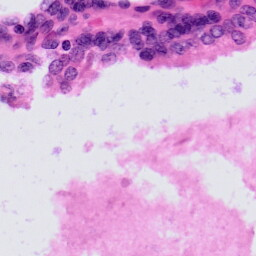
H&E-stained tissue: Prostate